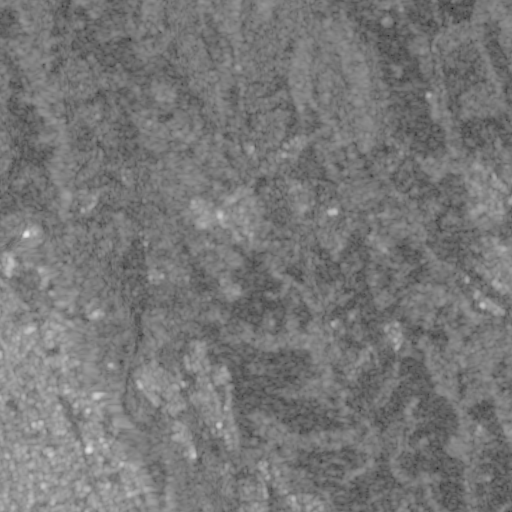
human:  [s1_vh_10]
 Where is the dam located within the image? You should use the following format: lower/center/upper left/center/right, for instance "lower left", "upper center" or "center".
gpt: The dam is located in the lower left of the image.
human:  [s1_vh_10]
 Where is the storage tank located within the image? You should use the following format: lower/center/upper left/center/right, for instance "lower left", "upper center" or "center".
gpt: The storage tank is located in the center right of the image.
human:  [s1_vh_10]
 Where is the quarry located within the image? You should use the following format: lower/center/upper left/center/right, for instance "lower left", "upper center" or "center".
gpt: There is no quarry in the image.

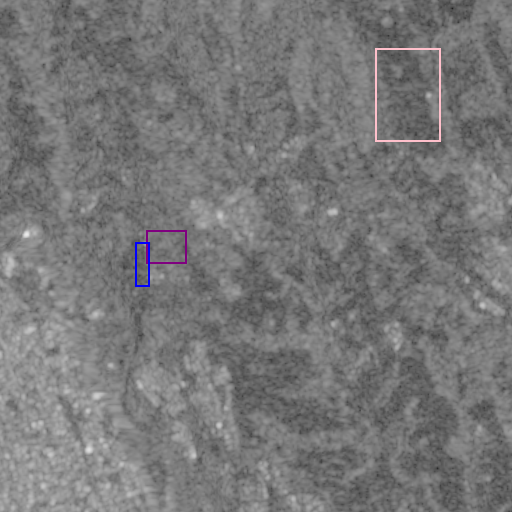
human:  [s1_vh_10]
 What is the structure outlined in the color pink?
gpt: The structure outlined in pink is a crop field.
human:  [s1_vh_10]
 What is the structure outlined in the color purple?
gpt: The structure outlined in purple is a park.
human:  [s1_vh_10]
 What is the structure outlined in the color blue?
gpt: The structure outlined in blue is a parking lot.
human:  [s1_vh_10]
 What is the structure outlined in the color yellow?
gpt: There is no yellow outline.